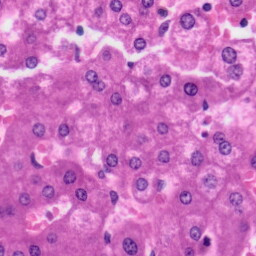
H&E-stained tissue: Liver